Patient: sex M, age 65
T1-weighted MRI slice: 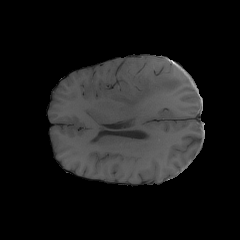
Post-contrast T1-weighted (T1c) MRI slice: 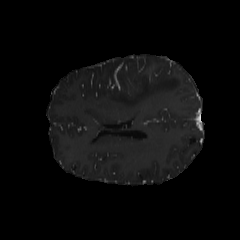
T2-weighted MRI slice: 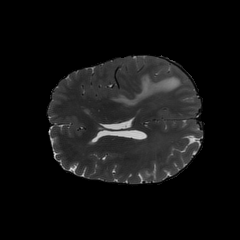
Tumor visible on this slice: yes
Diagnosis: Glioblastoma, IDH-wildtype
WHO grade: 4